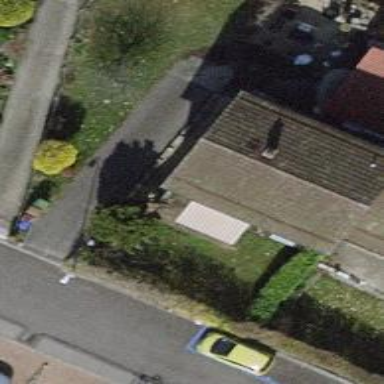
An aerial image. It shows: Semidetached house with gabled roof.